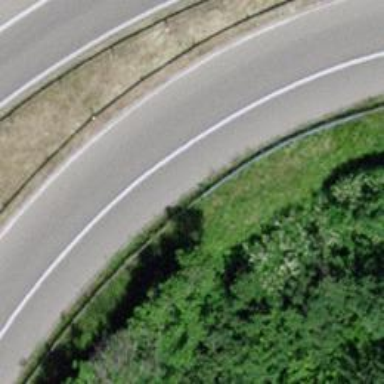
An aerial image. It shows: Asphalt motorway link.